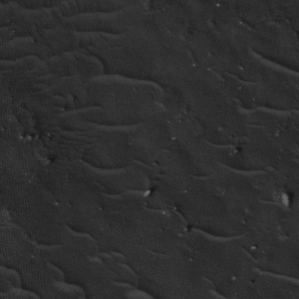
Label: non_frost